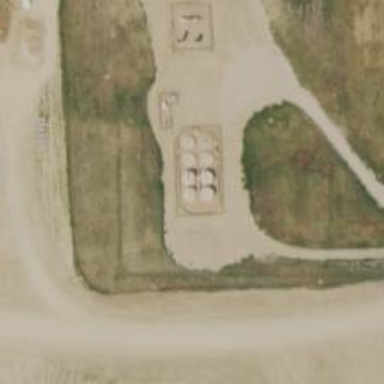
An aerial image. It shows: Storage tank with man-made structure.